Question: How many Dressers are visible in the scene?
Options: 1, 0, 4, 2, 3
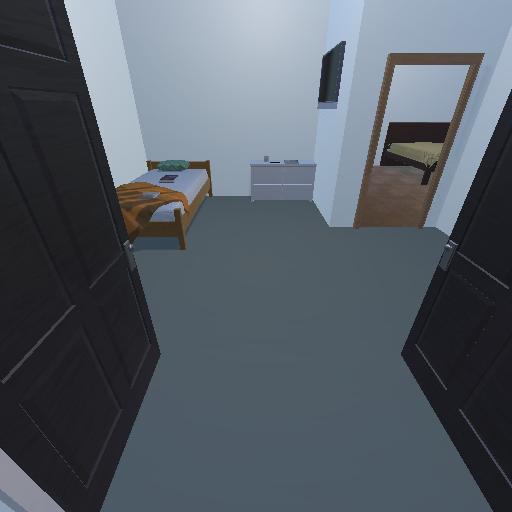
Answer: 1